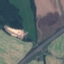
Land use / land cover: Highway